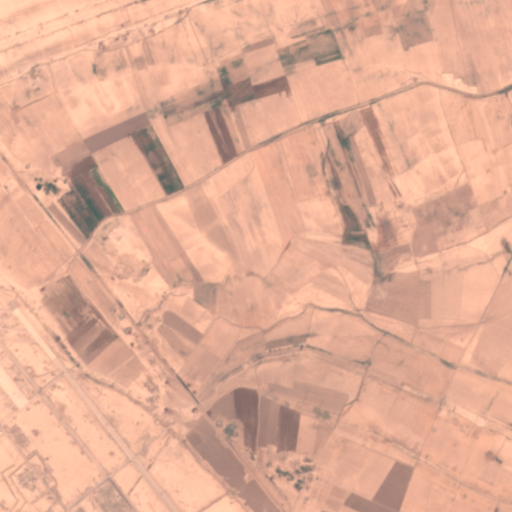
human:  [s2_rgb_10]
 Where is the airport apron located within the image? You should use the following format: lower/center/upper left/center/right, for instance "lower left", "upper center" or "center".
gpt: The airport apron is located in the lower left of the image.
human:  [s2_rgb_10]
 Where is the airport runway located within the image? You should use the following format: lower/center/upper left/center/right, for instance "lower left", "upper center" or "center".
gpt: The airport runway is located in the lower left of the image.
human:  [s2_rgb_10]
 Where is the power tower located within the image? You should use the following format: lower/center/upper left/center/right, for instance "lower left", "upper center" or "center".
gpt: There is no power tower in the image.